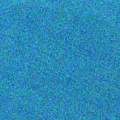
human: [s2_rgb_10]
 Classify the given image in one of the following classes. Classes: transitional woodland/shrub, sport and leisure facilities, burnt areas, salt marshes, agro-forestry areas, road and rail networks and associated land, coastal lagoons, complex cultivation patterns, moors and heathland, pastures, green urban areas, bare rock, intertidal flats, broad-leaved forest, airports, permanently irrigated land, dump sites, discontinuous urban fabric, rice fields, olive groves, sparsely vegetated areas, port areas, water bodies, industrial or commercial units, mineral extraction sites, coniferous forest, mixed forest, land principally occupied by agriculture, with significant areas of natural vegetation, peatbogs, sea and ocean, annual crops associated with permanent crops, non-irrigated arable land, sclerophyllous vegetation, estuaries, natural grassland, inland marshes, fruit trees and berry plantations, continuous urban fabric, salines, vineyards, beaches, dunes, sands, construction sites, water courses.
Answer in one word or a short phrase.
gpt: sea and ocean